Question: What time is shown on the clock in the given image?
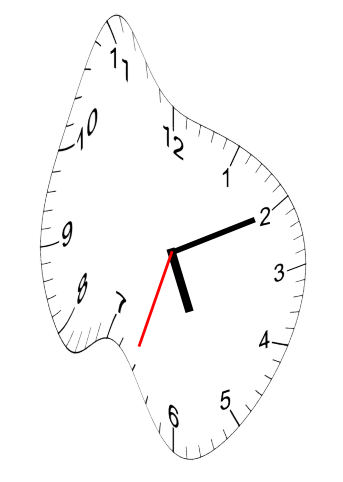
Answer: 05:10:33